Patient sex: F
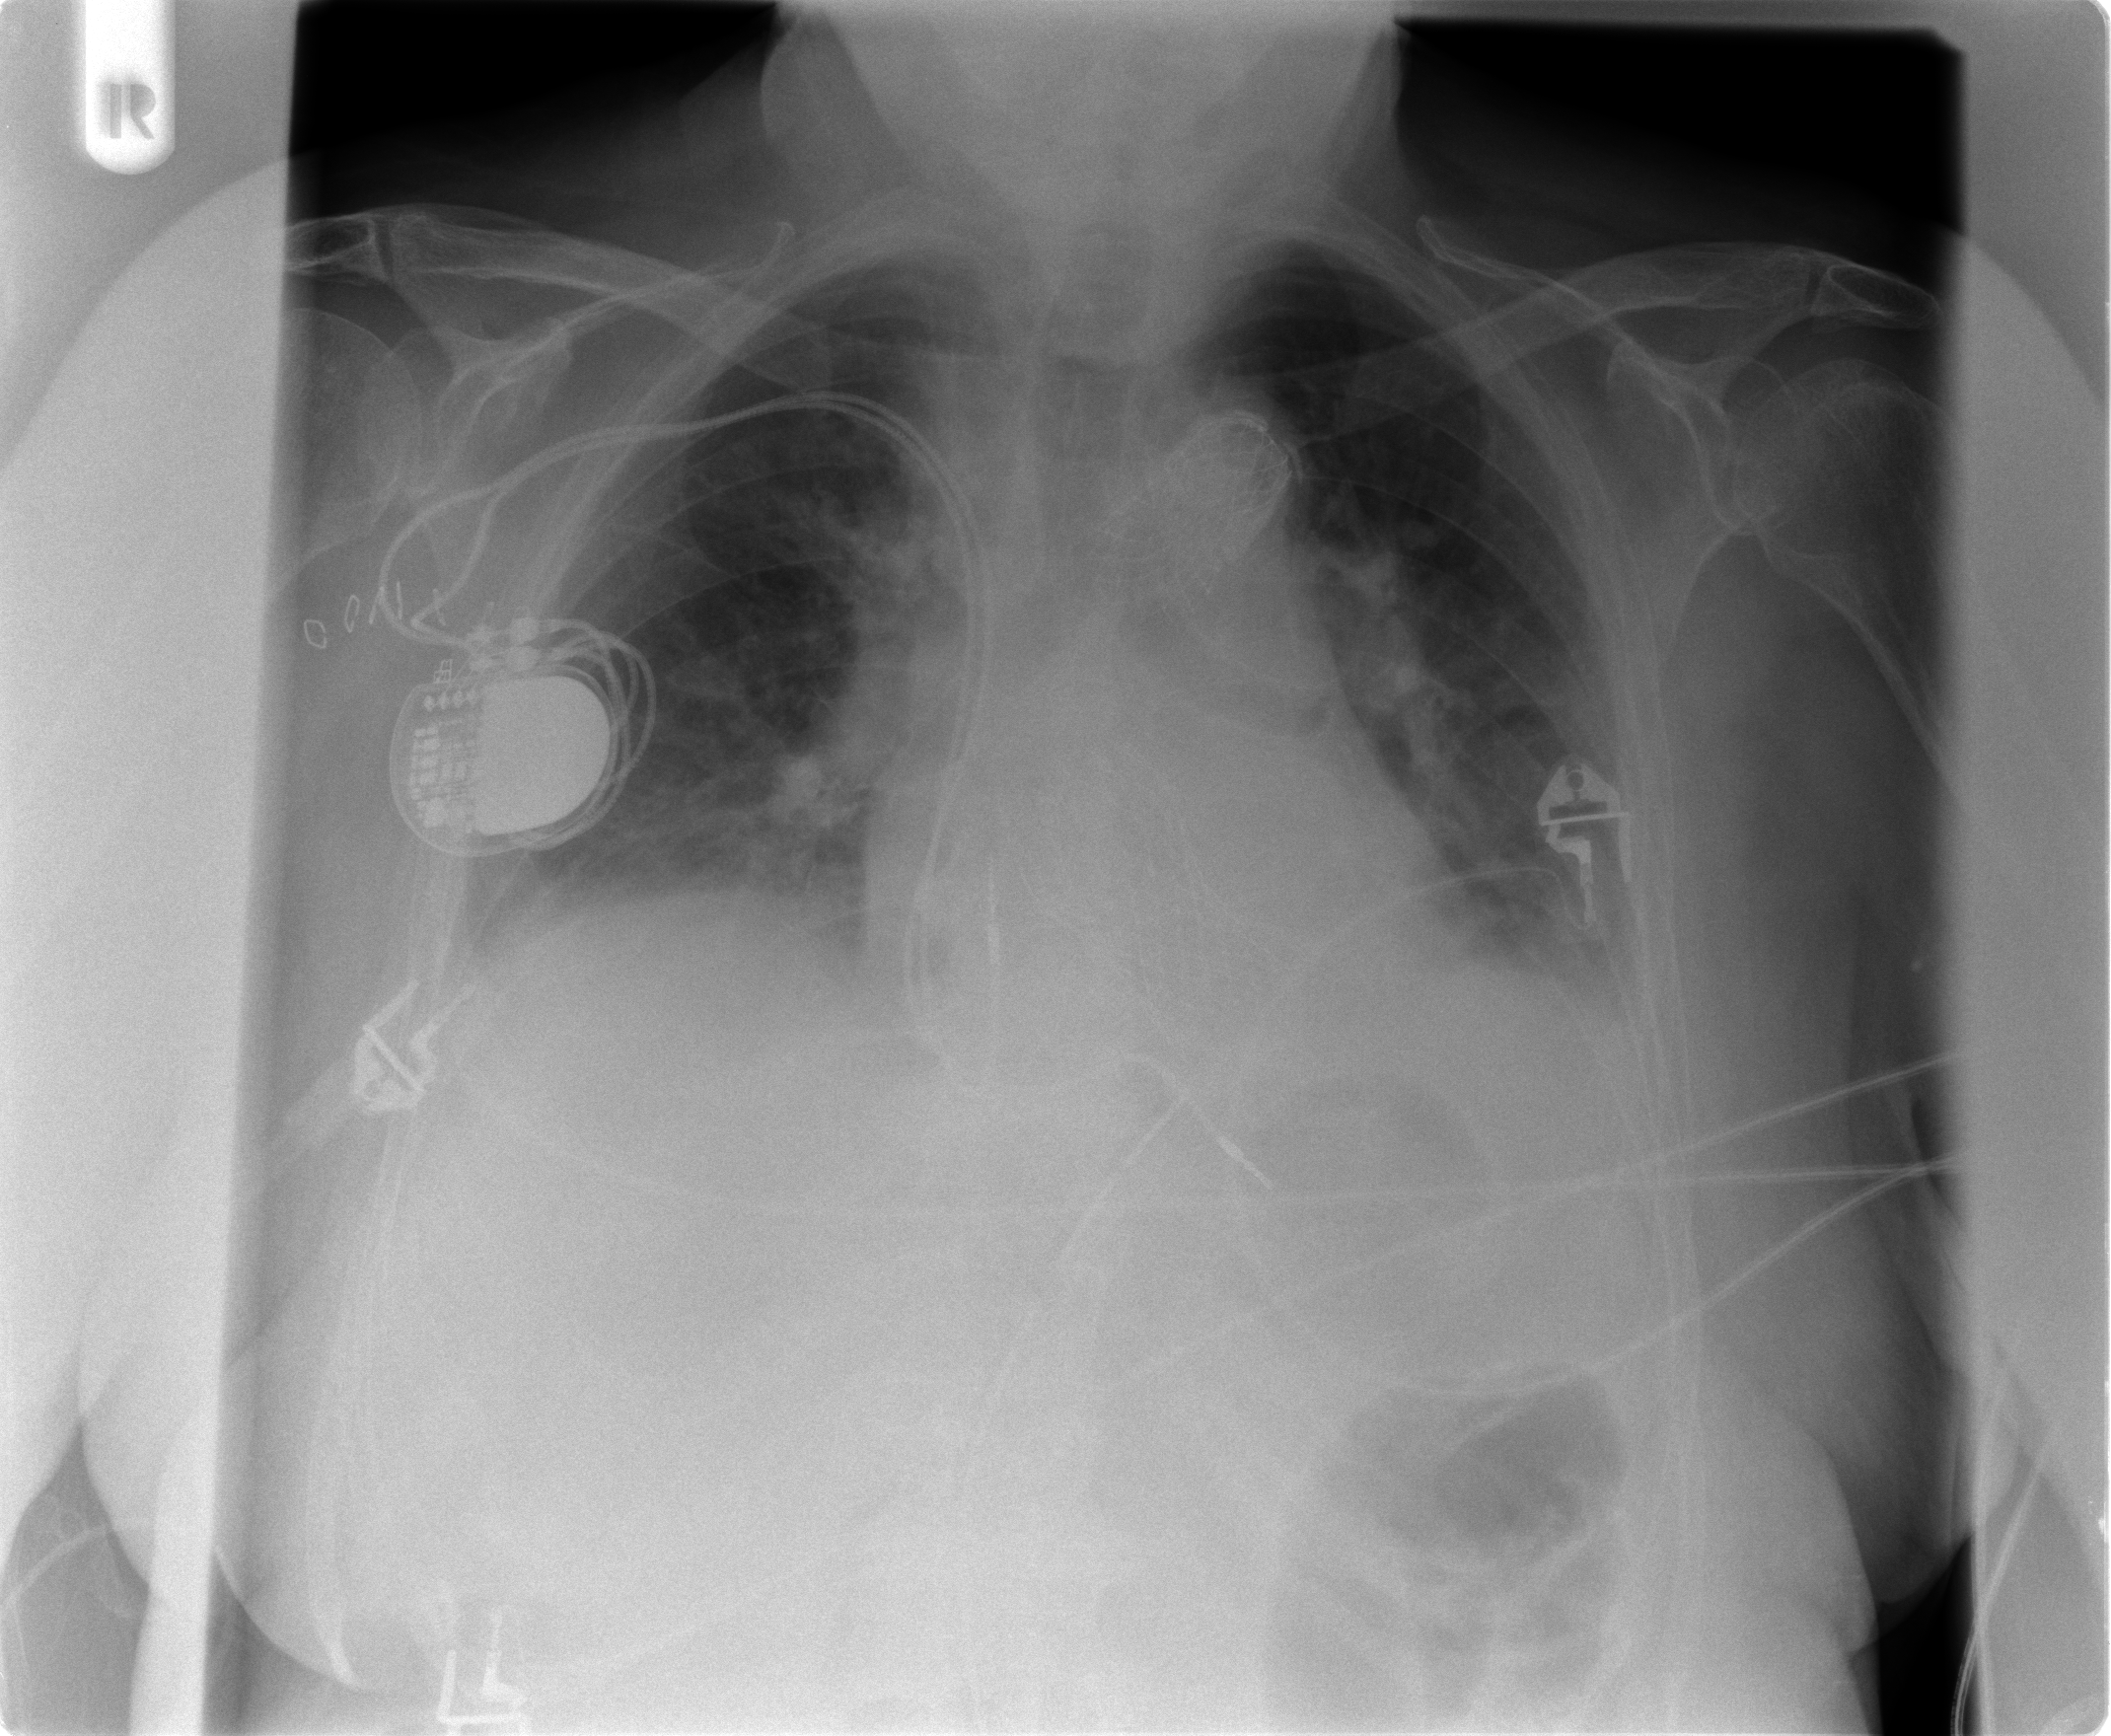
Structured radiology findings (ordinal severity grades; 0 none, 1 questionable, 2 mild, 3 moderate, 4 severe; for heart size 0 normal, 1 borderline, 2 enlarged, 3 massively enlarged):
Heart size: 2
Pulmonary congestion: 2
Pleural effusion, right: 1
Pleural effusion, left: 1
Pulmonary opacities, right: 1
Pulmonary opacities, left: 1
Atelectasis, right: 2
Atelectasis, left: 1